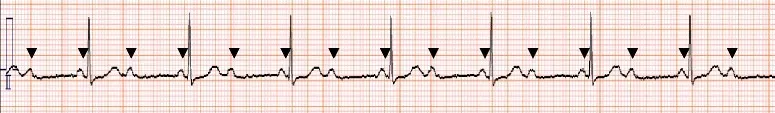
Preoperative electrocardiogram. The tracing of lead II shows second-degree atrioventricular block with 2:1 AV conduction, ventricular rate of 46 beats per minute. Every other P wave (marked) was regularly conducted. Note the short PR interval during conducted complexes and the narrow QRS complexes.
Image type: electrography (ekg)